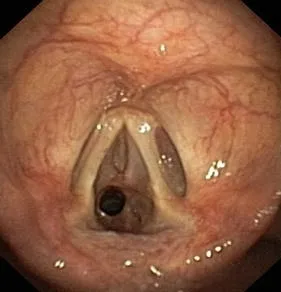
Inspective bronchoscopy revealing a subglottic tracheal stenosis.
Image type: endoscopy (airway_endoscopy)